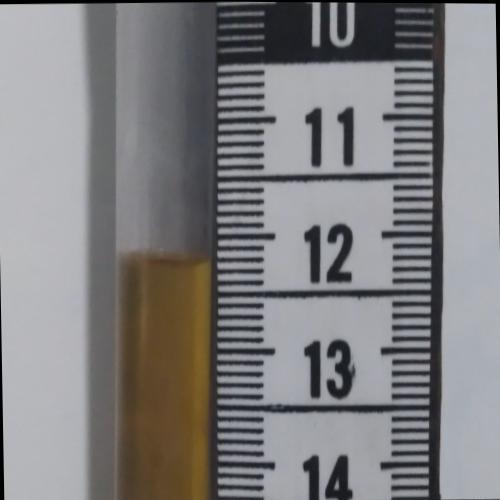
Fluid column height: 12.2 cm